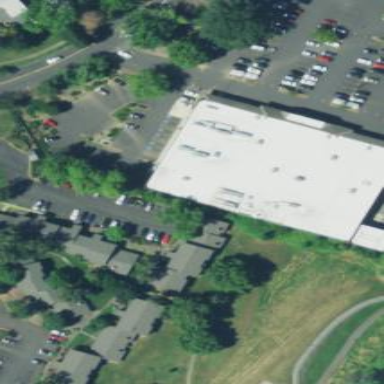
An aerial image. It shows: Flat roofed retail building that is supermarket.